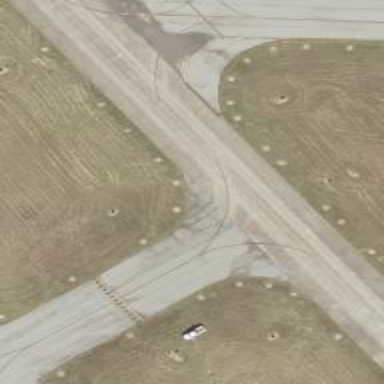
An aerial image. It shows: Image of taxiway at airport.